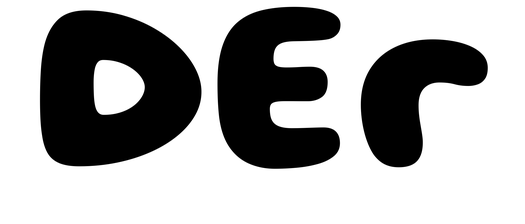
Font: Gluten_Bold